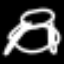
Label: frog